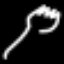
Label: fork